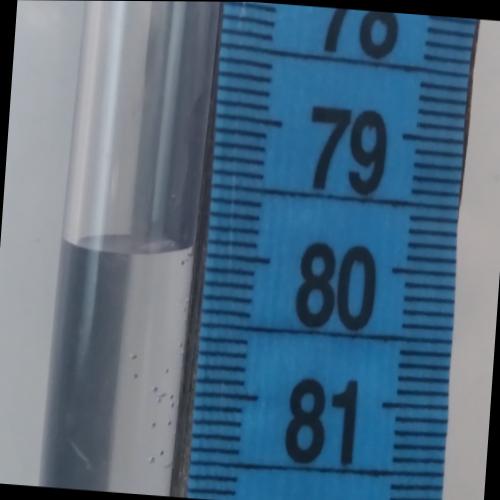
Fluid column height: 80.0 cm